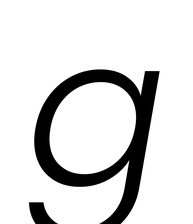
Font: Poppins-LightItalic